Question: One query about window azure that

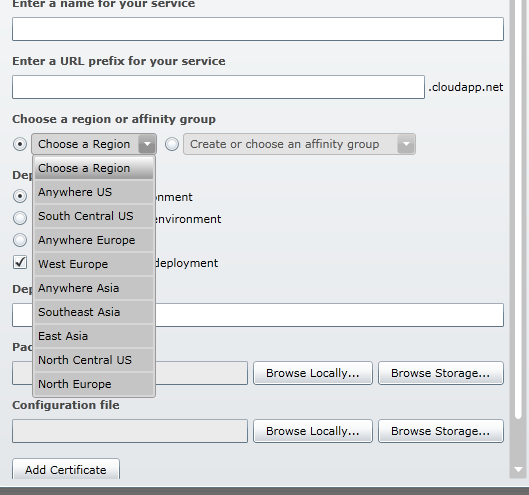
Answer: The only way that I can think of is to use the <URL>.
You have to query the Management API, and call the <URL> method. You will however need a management certificate and a subscription id to do so. You can have the result cached for some time, if you are doing it very ofetn. I think that 1 hour is fair enough time to keep the locations cached. I don't expect that a change would happen that often, but it's good to refresh your list of locations from time to time.
<URL> that wraps everything around, so you don't need to construct your REST calls manually.